Field crop: maize
Growth stage: 2
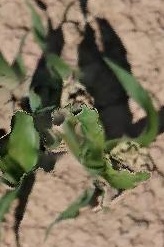
Species: maize